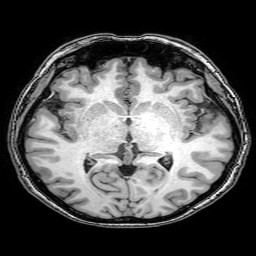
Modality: T1w
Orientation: coronal
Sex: female
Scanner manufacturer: philips
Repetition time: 0.008116 s
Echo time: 0.00372 s